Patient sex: M
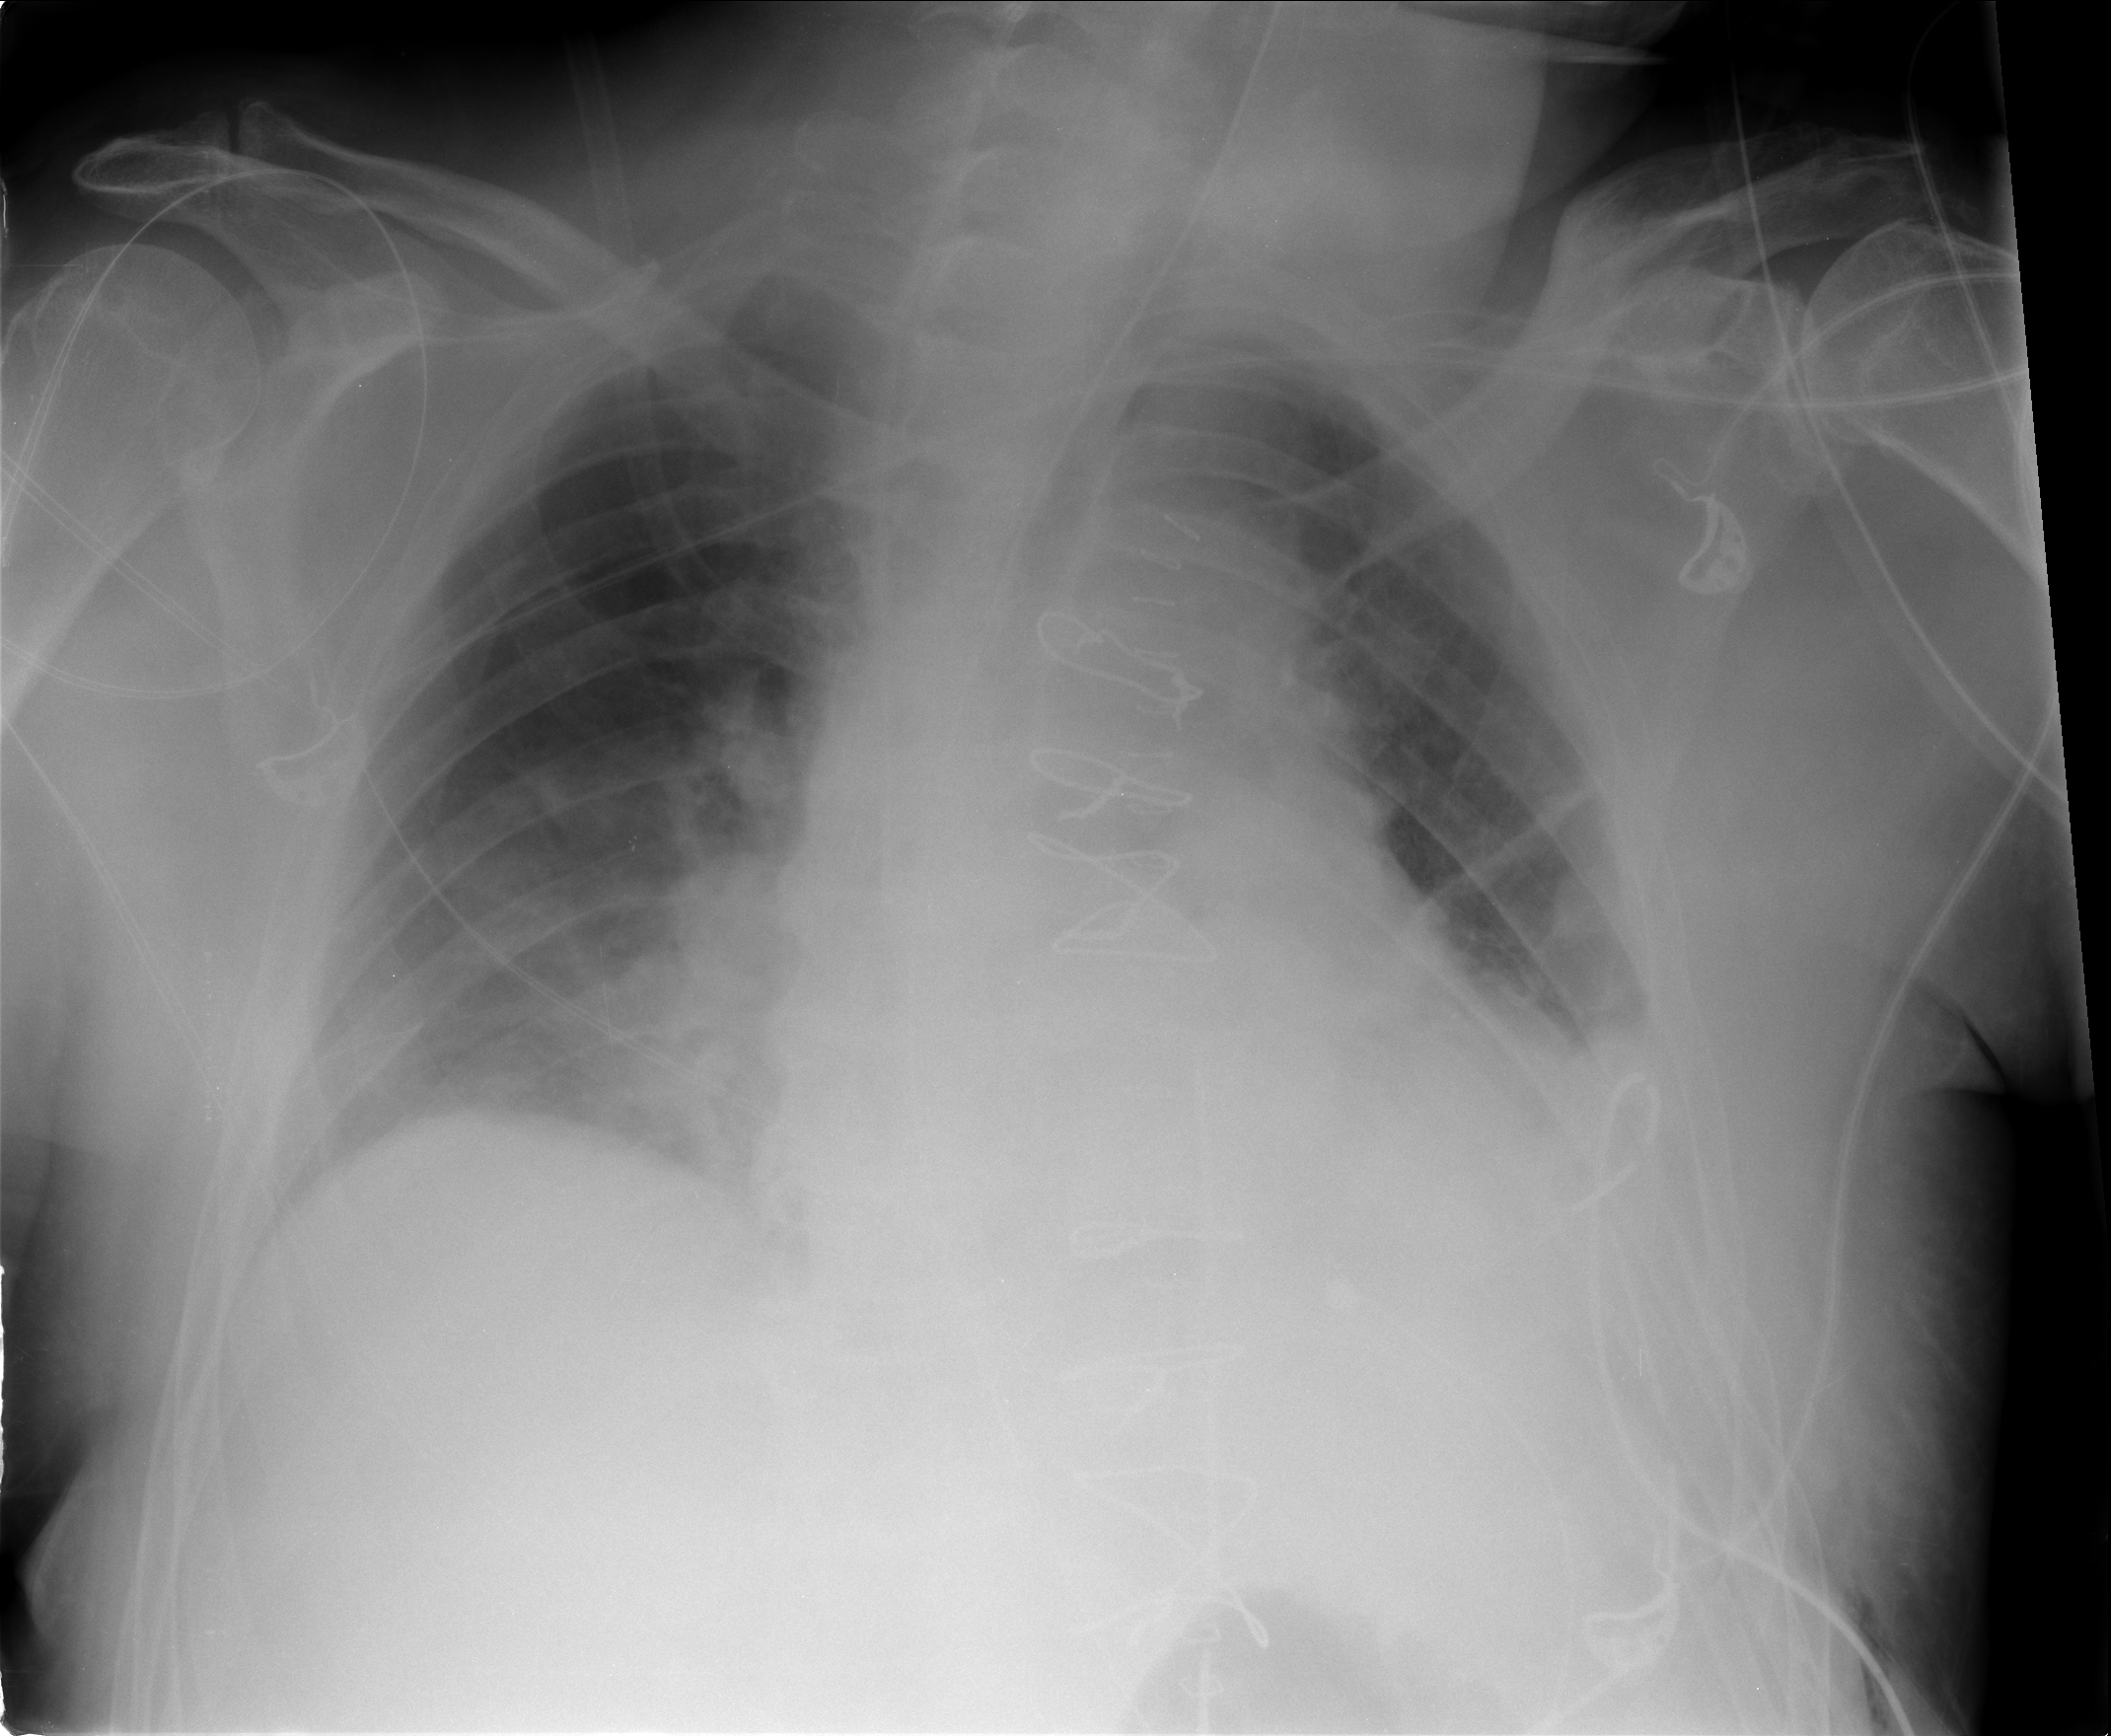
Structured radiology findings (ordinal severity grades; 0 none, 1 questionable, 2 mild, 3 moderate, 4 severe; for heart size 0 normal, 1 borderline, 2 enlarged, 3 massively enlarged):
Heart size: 2
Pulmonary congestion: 0
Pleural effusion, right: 1
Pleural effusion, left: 2
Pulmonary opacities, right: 2
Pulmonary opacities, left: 0
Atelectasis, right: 2
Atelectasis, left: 2